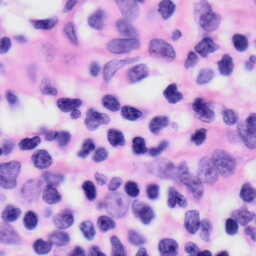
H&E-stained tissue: Skin